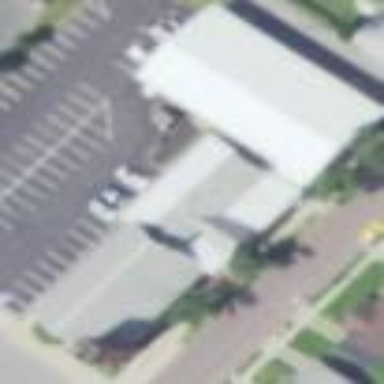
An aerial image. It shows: Building that serves as place of worship.